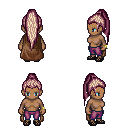
a pixel art fantasy rpg character, female body template, human, dark skin, brown cape, magenta pants, white blonde extra-long topknot hairstyle, bracelets, ghillies, four views (front, back, left, right), 2x2 character sprite sheet, small pixel art, hard edges, no anti-aliasing